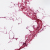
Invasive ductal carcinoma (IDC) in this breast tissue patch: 0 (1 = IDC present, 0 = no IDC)